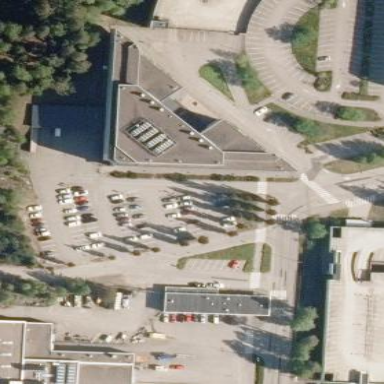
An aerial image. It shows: Block building.